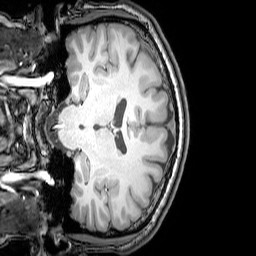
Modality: T1w
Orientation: coronal
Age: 22
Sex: male
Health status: healthy
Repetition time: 0.081 s
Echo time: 0.037 s